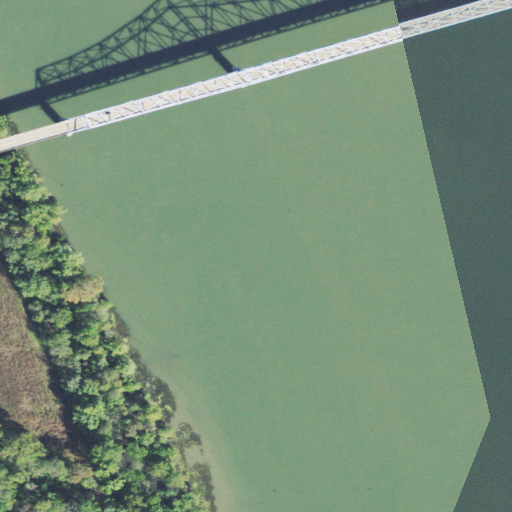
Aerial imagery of bar in Ohio named Sand Creek Bar containing open water, pasture, medium intensity development, mixed forest, low intensity development, open development, and high intensity development